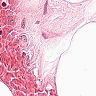
Metastatic tissue present: no